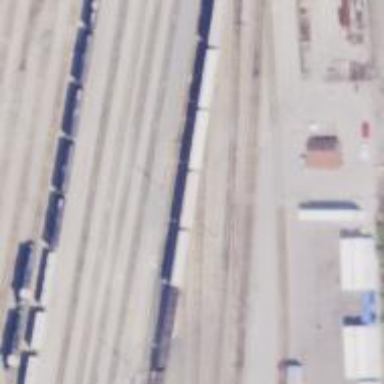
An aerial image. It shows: Railway yard.